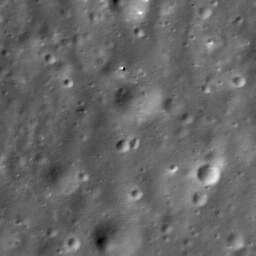
Host type: background_regolith
Lunar coordinates: latitude nan, longitude nan